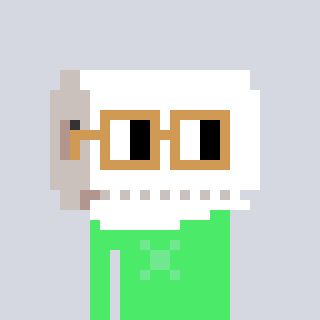
a pixel art character with square brown glasses, a toiletpaper-full-shaped head and a teal-colored body on a cool background